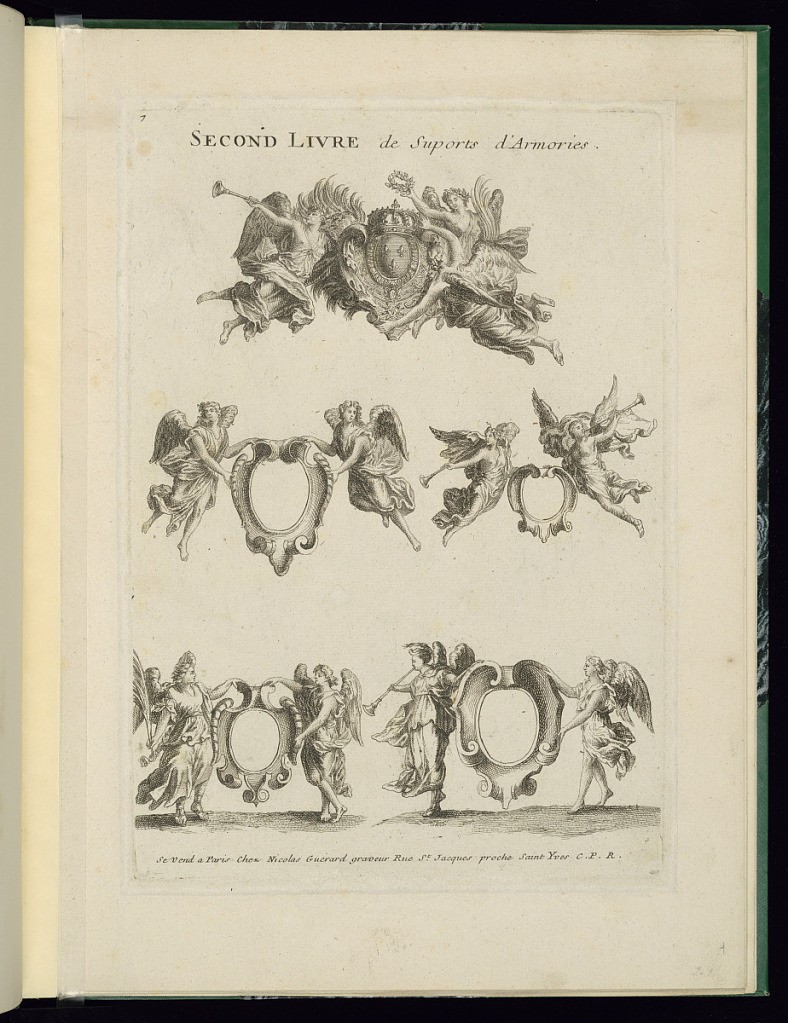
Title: Title Page: Heraldic Achievement Designs
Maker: Nicolas Guérard, French, ca.1648 – 1719
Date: late 17th–early 18th century
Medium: Etching on laid paper
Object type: Print
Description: Title page and five designs for heraldic achievements consisting of four blank shields with female angels as supports. The heraldic achievement in the upper center has the French coat of arms in the shield, with the three fleurs-de-lys, royal crown, cross of the Saint-Esprit, and three angels as supports. The plate is titled, numbered, and signed.